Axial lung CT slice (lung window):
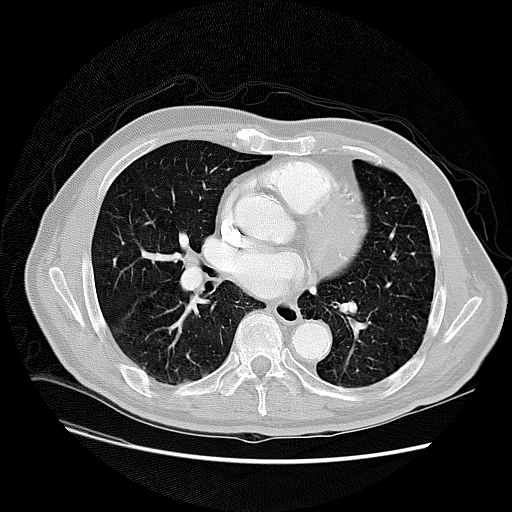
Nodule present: no